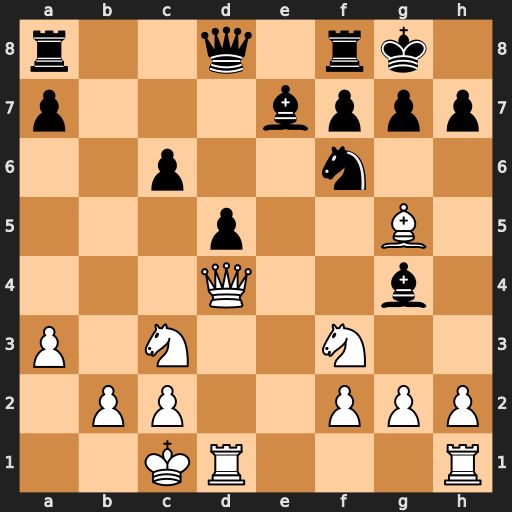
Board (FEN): r2q1rk1/p3bppp/2p2n2/3p2B1/3Q2b1/P1N2N2/1PP2PPP/2KR3R
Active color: w
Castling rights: -
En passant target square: -
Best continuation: Bxf6 Bxf6 Qxg4